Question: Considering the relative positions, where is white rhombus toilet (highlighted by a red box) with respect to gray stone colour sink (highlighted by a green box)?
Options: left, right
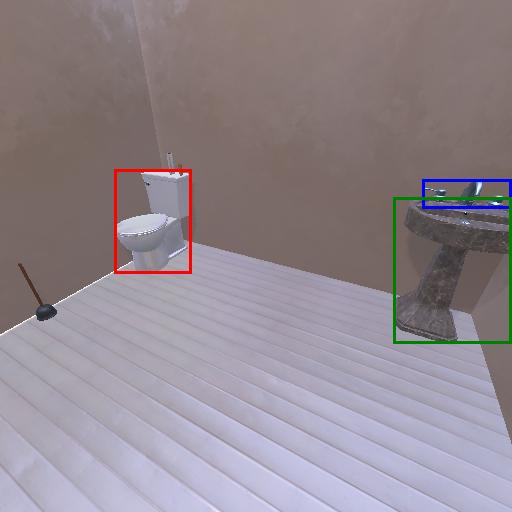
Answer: left